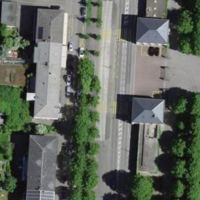
EUNIS habitat code: 54
Species observed at this site:
Anacamptis pyramidalis
Cephalanthera rubra